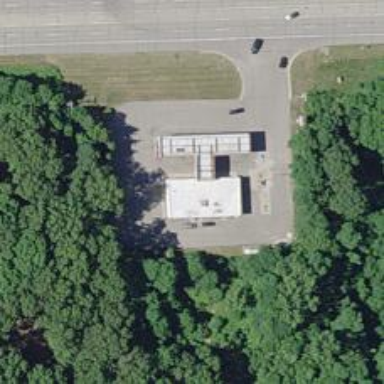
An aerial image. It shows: Convenience shop.